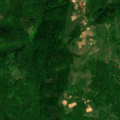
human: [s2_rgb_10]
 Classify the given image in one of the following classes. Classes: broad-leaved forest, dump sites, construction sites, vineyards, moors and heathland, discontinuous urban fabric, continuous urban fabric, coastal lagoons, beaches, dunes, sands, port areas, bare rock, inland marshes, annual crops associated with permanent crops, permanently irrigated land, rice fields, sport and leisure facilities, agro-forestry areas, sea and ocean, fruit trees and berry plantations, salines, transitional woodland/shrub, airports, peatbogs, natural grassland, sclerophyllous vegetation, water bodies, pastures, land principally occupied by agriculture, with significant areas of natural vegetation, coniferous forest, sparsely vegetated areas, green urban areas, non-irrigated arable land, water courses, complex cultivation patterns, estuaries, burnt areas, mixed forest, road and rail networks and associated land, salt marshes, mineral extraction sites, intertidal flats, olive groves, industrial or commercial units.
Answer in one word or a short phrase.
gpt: land principally occupied by agriculture, with significant areas of natural vegetation, broad-leaved forest, natural grassland